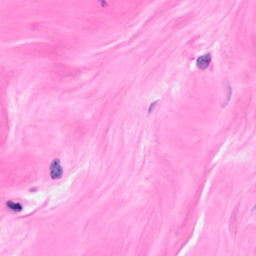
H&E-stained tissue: Breast